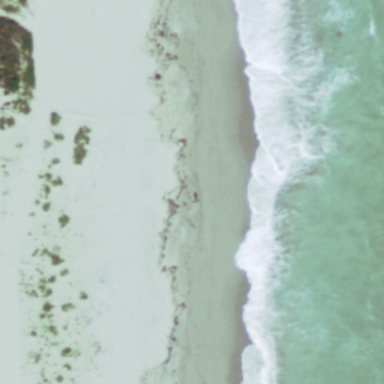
This is a beach with blue sea and white sands .